Question: I am working for first time with vb.net code, but I have 5 years experience with C#.
From the previous developer I was told that the code which is on the server runs fine without any errors, but as soon as I opened the website folder (the website doesn't have solution file), I tried to build the site and I got tons of errors saying:
> 'labelControl' is not declared. It may be inaccessible due to its
protection level.
That's happening for all the controls on two of the pages I opened so far.
Here are parts of the markup, logic and designer code for one of the files:
Markup:
'''
<%@ Page Title="" Language="vb" AutoEventWireup="false" MasterPageFile="~/Site.Master" CodeBehind="OverriedCalcValues.aspx.vb" Inherits="Homevesters.Overried_Calc_Values" %>
<asp:Content ID="Content1" ContentPlaceHolderID="HeadContent" runat="server">
</asp:Content>
<asp:Content ID="Content2" ContentPlaceHolderID="MainContent" runat="server">
<table cellpadding="5" border="1">
<tr>
<td class="style15"><asp:label ID="lblDoorJam1" runat="server" Font-Bold="true" Text="Door Jamb"/><br />Cost per door jamb replacement</td>
<td class="style38"><asp:label ID="lblFactorType1" runat="server" Text="$/Each"/></td>
<td class="style41"><asp:label ID="lblDoorJam" runat="server" Text=""/></td>
<td class="style32"><asp:CheckBox ID="ckDoorJam" runat="server"/></td>
<td class="style35">$<asp:TextBox ID="txtDoorJam" runat="server" Text="" Width="80px" /></td>
</tr>
<tr>
<td class="style16"><asp:label ID="lblExtDoor1" runat="server" Font-Bold="true" Text="Exterior Door"/><br />Cost per exterior door replacement</td>
<td class="style39"><asp:label ID="lblFactorType2" runat="server" Text="$/Each"/></td>
<td class="style42"><asp:label ID="lblExtDoor" runat="server" Text=""/></td>
<td class="style33"><asp:CheckBox ID="ckExtDoor" runat="server"/></td>
<td class="style36">$<asp:TextBox ID="txtExtDoor" runat="server" Text="" Width="80px" /></td>
</tr>
<tr>
<td class="style15"><asp:label ID="lblGarageSingle1" runat="server" Font-Bold="true" Text="Garage (1 Single)"/><br />Cost to replace one single garage door</td>
<td class="style38"><asp:label ID="lblFactorType3" runat="server" Text="$/Each"/></td>
<td class="style41"><asp:label ID="lblGarageSingle" runat="server" Text=""/></td>
<td class="style32"><asp:CheckBox ID="ckGarageSingle" runat="server"/></td>
<td class="style35">$<asp:TextBox ID="txtGarageSingle" runat="server" Text="" Width="80px" /></td>
</tr>
<tr>
<td class="style16"><asp:label ID="lblGarageDouble1" runat="server" Font-Bold="true" Text="Garage (1 Double)"/><br />Cost to replace one double garage door</td>
<td class="style39"><asp:label ID="lblFactorType4" runat="server" Text="$/Each"/></td>
<td class="style42"><asp:label ID="lblGarageDouble" runat="server" Text=""/></td>
<td class="style33"><asp:CheckBox ID="ckGarageDouble" runat="server"/></td>
<td class="style36">$<asp:TextBox ID="txtGarageDouble" runat="server" Text="" Width="80px" /></td>
</tr>
<tr>
<td class="style15"><asp:label ID="Label1" runat="server" Font-Bold="true" Text="Interior Door"/><br />Cost per interior door replacement</td>
<td class="style38"><asp:label ID="Label2" runat="server" Text="$/Each"/></td>
<td class="style41"><asp:label ID="lblInteriorDoor" runat="server" Text=""/></td>
<td class="style32"><asp:CheckBox ID="ckInteriorDoor" runat="server"/></td>
<td class="style35">$<asp:TextBox ID="txtInteriorDoor" runat="server" Text="" Width="80px" /></td>
</tr>
<tr>
<td class="style16"><asp:label ID="Label4" runat="server" Font-Bold="true" Text="Patio Door"/><br />Cost to replace one patio door</td>
<td class="style39"><asp:label ID="Label5" runat="server" Text="$/Each"/></td>
<td class="style42"><asp:label ID="lblPatioDoor" runat="server" Text=""/></td>
<td class="style33"><asp:CheckBox ID="ckPatioDoor" runat="server"/></td>
<td class="style36">$<asp:TextBox ID="txtPatioDoor" runat="server" Text="" Width="80px" /></td>
</tr>
<tr>
<td class="style15"><asp:label ID="Label3" runat="server" Font-Bold="true" Text="Patio Glass"/><br />Cost per patio glass replacement</td>
<td class="style38"><asp:label ID="Label6" runat="server" Text="$/Each"/></td>
<td class="style41"><asp:label ID="lblPatioGlass" runat="server" Text=""/></td>
<td class="style32"><asp:CheckBox ID="ckPatioGlass" runat="server"/></td>
<td class="style35">$<asp:TextBox ID="txtPatioGlass" runat="server" Text="" Width="80px" /></td>
</tr>
<tr>
<td class="style16"><asp:label ID="Label7" runat="server" Font-Bold="true" Text="Dishwasher"/><br />Cost to replace one dishwasher</td>
<td class="style39"><asp:label ID="Label8" runat="server" Text="$/Each"/></td>
<td class="style42"><asp:label ID="lblDishWasher" runat="server" Text=""/></td>
<td class="style33"><asp:CheckBox ID="ckDishwasher" runat="server"/></td>
<td class="style36">$<asp:TextBox ID="txtDishwasher" runat="server" Text="" Width="80px" /></td>
</tr>
</table>
</asp:Content>
'''
Logic:
'''
Imports Homevesters
Public Class Overried_Calc_Values
Inherits System.Web.UI.Page
Dim clsValueOrganization As New clsCalcValues
Dim clsValueDefaults As New clsCalcValues
Protected Sub Page_Load(ByVal sender As Object, ByVal e As System.EventArgs) Handles Me.Load
If IsUserLoggedIn(Me) = False Then
Response.Redirect("~/Account/Login.aspx")
Exit Sub
End If
If IsPostBack = False Then
clsValueOrganization.Load("", False, Session("OrgID"))
clsValueDefaults.Load("", False, "DEFAULT")
' c is dollar format with dollar symbol
lblDoorJam.Text = clsValueDefaults.dDoorJamb.ToString("c")
lblExtDoor.Text = clsValueDefaults.dExtDoor.ToString("c")
lblGarageSingle.Text = clsValueDefaults.dGarageDoorSgl.ToString("c")
lblGarageDouble.Text = clsValueDefaults.dGarageDoorDbl.ToString("c")
lblInteriorDoor.Text = clsValueDefaults.dIntDoor.ToString("c")
lblPatioDoor.Text = clsValueDefaults.dPatioDoor.ToString("c")
lblPatioGlass.Text = clsValueDefaults.dPatioGlass.ToString("c")
lblDishWasher.Text = clsValueDefaults.dDishwasher.ToString("c")
lblFans.Text = clsValueDefaults.dFans.ToString("c")
lblLightFixtures.Text = clsValueDefaults.dLightFixture.ToString("c")
lblServicePanel.Text = clsValueDefaults.dServicePanel.ToString("c")
lblRange.Text = clsValueDefaults.dRange.ToString("c")
lblRefrigerator.Text = clsValueDefaults.dRefrigerator.ToString("c")
lblStoveTop.Text = clsValueDefaults.dStoveTop.ToString("c")
lblVentHood.Text = clsValueDefaults.dVentHoods.ToString("c")
lblElectricalWiring.Text = clsValueDefaults.dWiringReplace.ToString("c")
lblFloorCovering.Text = clsValueDefaults.dFloorCover.ToString("c")
lblTileFloor.Text = clsValueDefaults.dTileFloor.ToString("c")
lblOldHouse4150.Text = clsValueDefaults.dOldHouse1.ToString("c")
lblOldHouse2140.Text = clsValueDefaults.dOldHouse2.ToString("c")
lblOldHouse0020.Text = clsValueDefaults.dOldHouse3.ToString("c")
lblOldHouse1900.Text = clsValueDefaults.dOldHouse4.ToString("c")
ckMedWood.Checked = Not (clsValueOrganization.dMdWoodWindow = clsValueDefaults.dMdWoodWindow)
ckSmallMet.Checked = Not (clsValueOrganization.dSmMetalWindow = clsValueDefaults.dSmMetalWindow)
ckSmallPane.Checked = Not (clsValueOrganization.dSmGlassPanes = clsValueDefaults.dSmGlassPanes)
ckSmallWood.Checked = Not (clsValueOrganization.dSmWoodWindow = clsValueDefaults.dSmWoodWindow)
End If
End Sub
End Class
'''
Designer:
'''
'------------------------------------------------------------------------------
' <auto-generated>
' This code was generated by a tool.
'
' Changes to this file may cause incorrect behavior and will be lost if
' the code is regenerated.
' </auto-generated>
'------------------------------------------------------------------------------
Option Strict On
Option Explicit On
Partial Public Class Override_Calc_Values
'''<summary>
'''lblDoorJam1 control.
'''</summary>
'''<remarks>
'''Auto-generated field.
'''To modify move field declaration from designer file to code-behind file.
'''</remarks>
Protected WithEvents lblDoorJam1 As Global.System.Web.UI.WebControls.Label
'''<summary>
'''lblFactorType1 control.
'''</summary>
'''<remarks>
'''Auto-generated field.
'''To modify move field declaration from designer file to code-behind file.
'''</remarks>
Protected WithEvents lblFactorType1 As Global.System.Web.UI.WebControls.Label
'''<summary>
'''lblDoorJam control.
'''</summary>
'''<remarks>
'''Auto-generated field.
'''To modify move field declaration from designer file to code-behind file.
'''</remarks>
Protected WithEvents lblDoorJam As Global.System.Web.UI.WebControls.Label
'''<summary>
'''ckDoorJam control.
'''</summary>
'''<remarks>
'''Auto-generated field.
'''To modify move field declaration from designer file to code-behind file.
'''</remarks>
Protected WithEvents ckDoorJam As Global.System.Web.UI.WebControls.CheckBox
'''<summary>
'''txtDoorJam control.
'''</summary>
'''<remarks>
'''Auto-generated field.
'''To modify move field declaration from designer file to code-behind file.
'''</remarks>
Protected WithEvents txtDoorJam As Global.System.Web.UI.WebControls.TextBox
'''<summary>
'''lblExtDoor1 control.
'''</summary>
'''<remarks>
'''Auto-generated field.
'''To modify move field declaration from designer file to code-behind file.
'''</remarks>
Protected WithEvents lblExtDoor1 As Global.System.Web.UI.WebControls.Label
'''<summary>
'''lblFactorType2 control.
'''</summary>
'''<remarks>
'''Auto-generated field.
'''To modify move field declaration from designer file to code-behind file.
'''</remarks>
Protected WithEvents lblFactorType2 As Global.System.Web.UI.WebControls.Label
'''<summary>
'''lblExtDoor control.
'''</summary>
'''<remarks>
'''Auto-generated field.
'''To modify move field declaration from designer file to code-behind file.
'''</remarks>
Protected WithEvents lblExtDoor As Global.System.Web.UI.WebControls.Label
'''<summary>
'''ckExtDoor control.
'''</summary>
'''<remarks>
'''Auto-generated field.
'''To modify move field declaration from designer file to code-behind file.
'''</remarks>
Protected WithEvents ckExtDoor As Global.System.Web.UI.WebControls.CheckBox
'''<summary>
'''txtExtDoor control.
'''</summary>
'''<remarks>
'''Auto-generated field.
'''To modify move field declaration from designer file to code-behind file.
'''</remarks>
Protected WithEvents txtExtDoor As Global.System.Web.UI.WebControls.TextBox
'''<summary>
'''lblGarageSingle1 control.
'''</summary>
'''<remarks>
'''Auto-generated field.
'''To modify move field declaration from designer file to code-behind file.
'''</remarks>
Protected WithEvents lblGarageSingle1 As Global.System.Web.UI.WebControls.Label
'''<summary>
'''lblFactorType3 control.
'''</summary>
'''<remarks>
'''Auto-generated field.
'''To modify move field declaration from designer file to code-behind file.
'''</remarks>
Protected WithEvents lblFactorType3 As Global.System.Web.UI.WebControls.Label
End Class
'''
Here are some of the errors I am getting:

What do you think could be the reason for this?
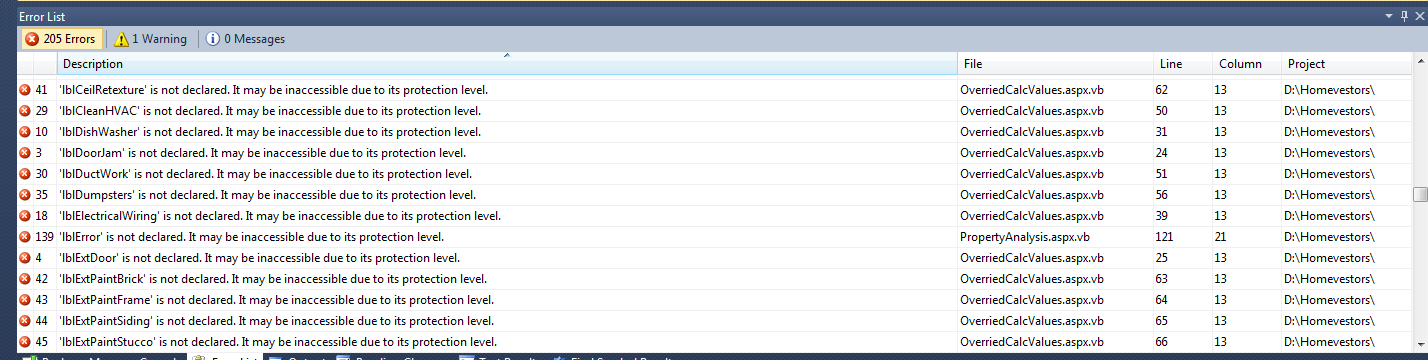
Answer: If your code is copied verbatim, then the class name in the Logic block is misspelled and doesn't match the name in the designer file. This causes it to interpreted as two separate classes, which causes the errors. The code in the one file is not able to reference objects defined in the other file.
Fix the class name in the logic block to match the designer block and the errors should go away.
: I noticed it was misspelled in the first line of the markup file as well. Be sure to fix the class name there too.